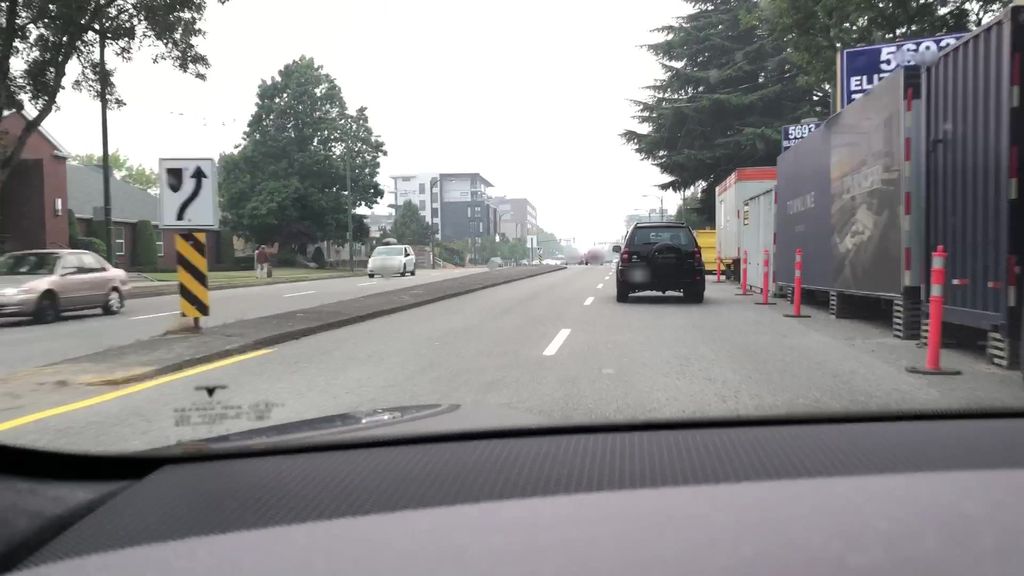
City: vancouver